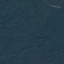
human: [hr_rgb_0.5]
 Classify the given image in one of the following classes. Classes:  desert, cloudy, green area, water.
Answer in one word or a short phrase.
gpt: green area